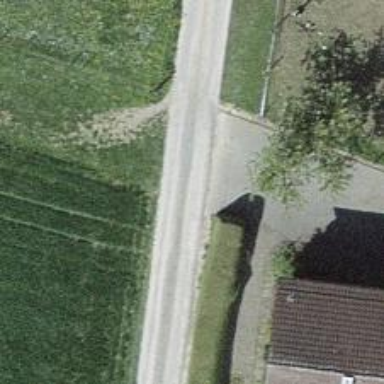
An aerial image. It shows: Driveway leading to service road.